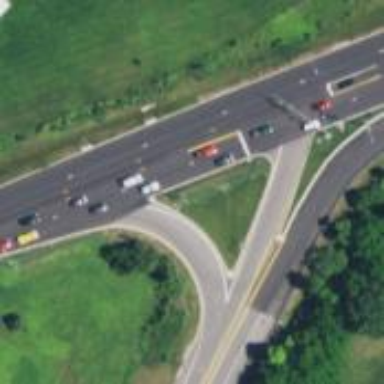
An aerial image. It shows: Trunk link highway with asphalt surface.